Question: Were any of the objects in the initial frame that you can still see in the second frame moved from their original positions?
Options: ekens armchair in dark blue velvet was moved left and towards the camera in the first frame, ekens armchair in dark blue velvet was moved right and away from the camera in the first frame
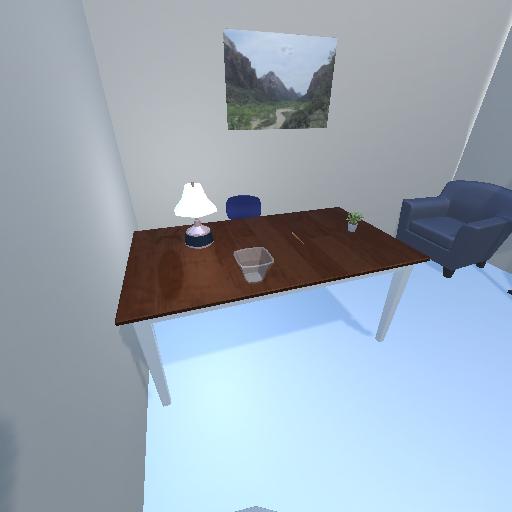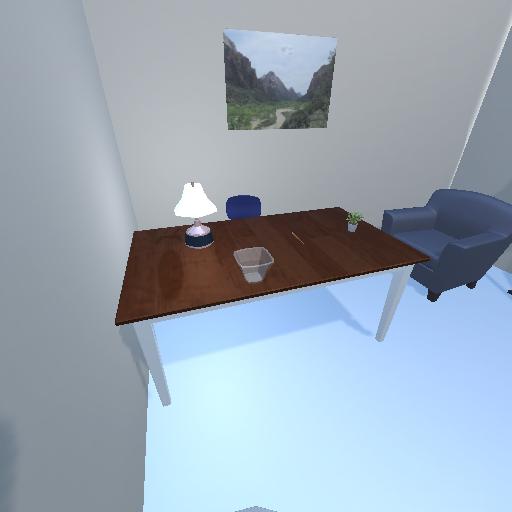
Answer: ekens armchair in dark blue velvet was moved left and towards the camera in the first frame